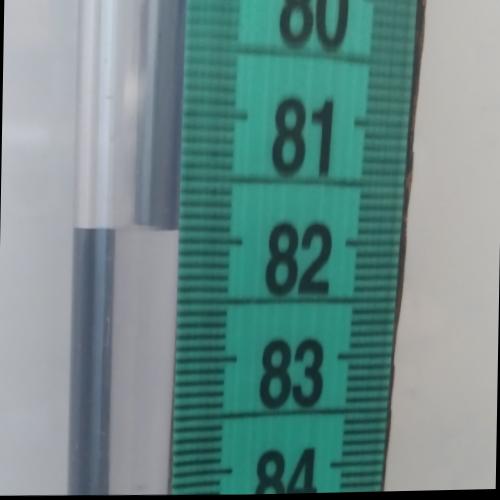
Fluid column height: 81.9 cm